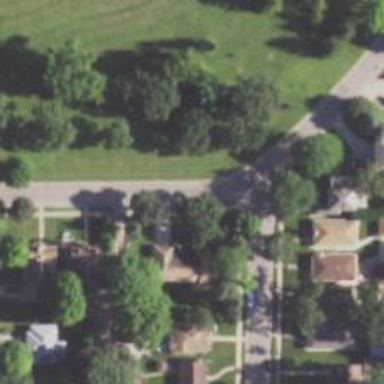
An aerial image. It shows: Residential road with sidewalk on the left.